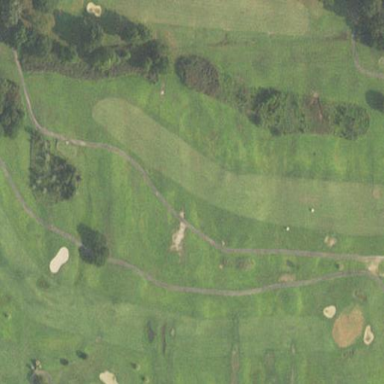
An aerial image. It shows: Area of rough grass used for golf.